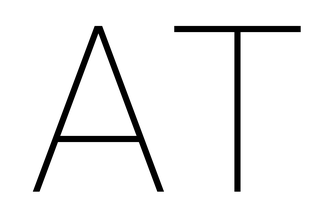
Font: Roboto_Thin